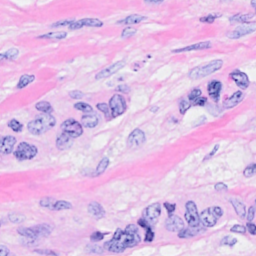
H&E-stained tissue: Breast